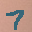
Label: 7